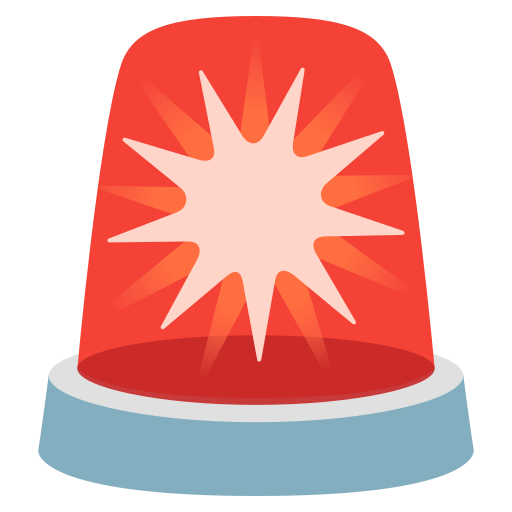
Emoji: 🚨